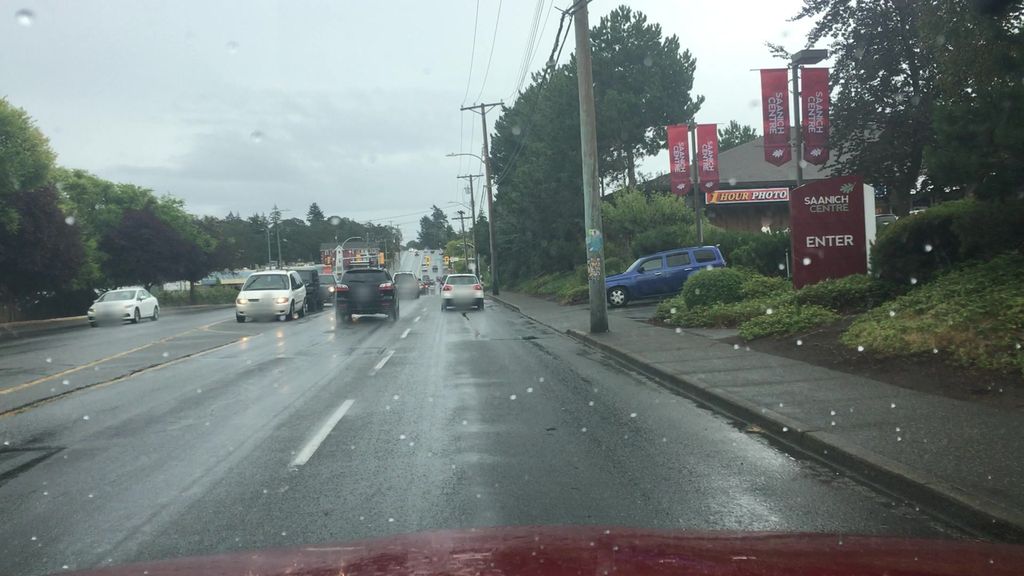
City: victoria